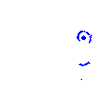
Particle: pion